Question: Netbeans always suggests that I should use Lambda expressions, and I know lambda is something new. So I'm wondering if I convert the code to use lambda expression, will it work if I export it as a jar and send it to other people also those who don't have the newest Java installed, and if not what will happen when they run it?

And when making school projects, I'm sending the netbeans project, and there's a chance that the one that will test my code don't have the newest version. Do you think I should use lambda expressions?
I do like that cleaner and simpler code, but I want it to work everywhere also.
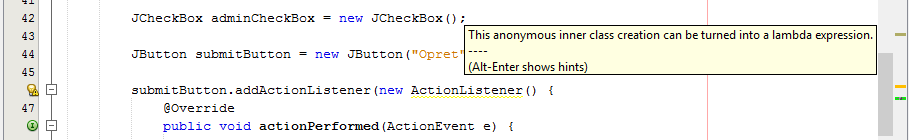
Answer: If you are using it at school, that means that probably your teacher has Java 8 as well. Feel free to use <URL> if you feel that it makes your code shorter.
If you let Netbeans 8 convert that into a lambda expression, you'll get something like 'submitButton.addActionListener(e -> {doStuff();})'. This is <URL>;}' you mean "make me an object of a class with function of 'e' that matches the argument type, 'ActionEvent', and has the body 'doStuff'."
Lambda expressions are an extremely powerful (and cool) <URL> API in Java 8.